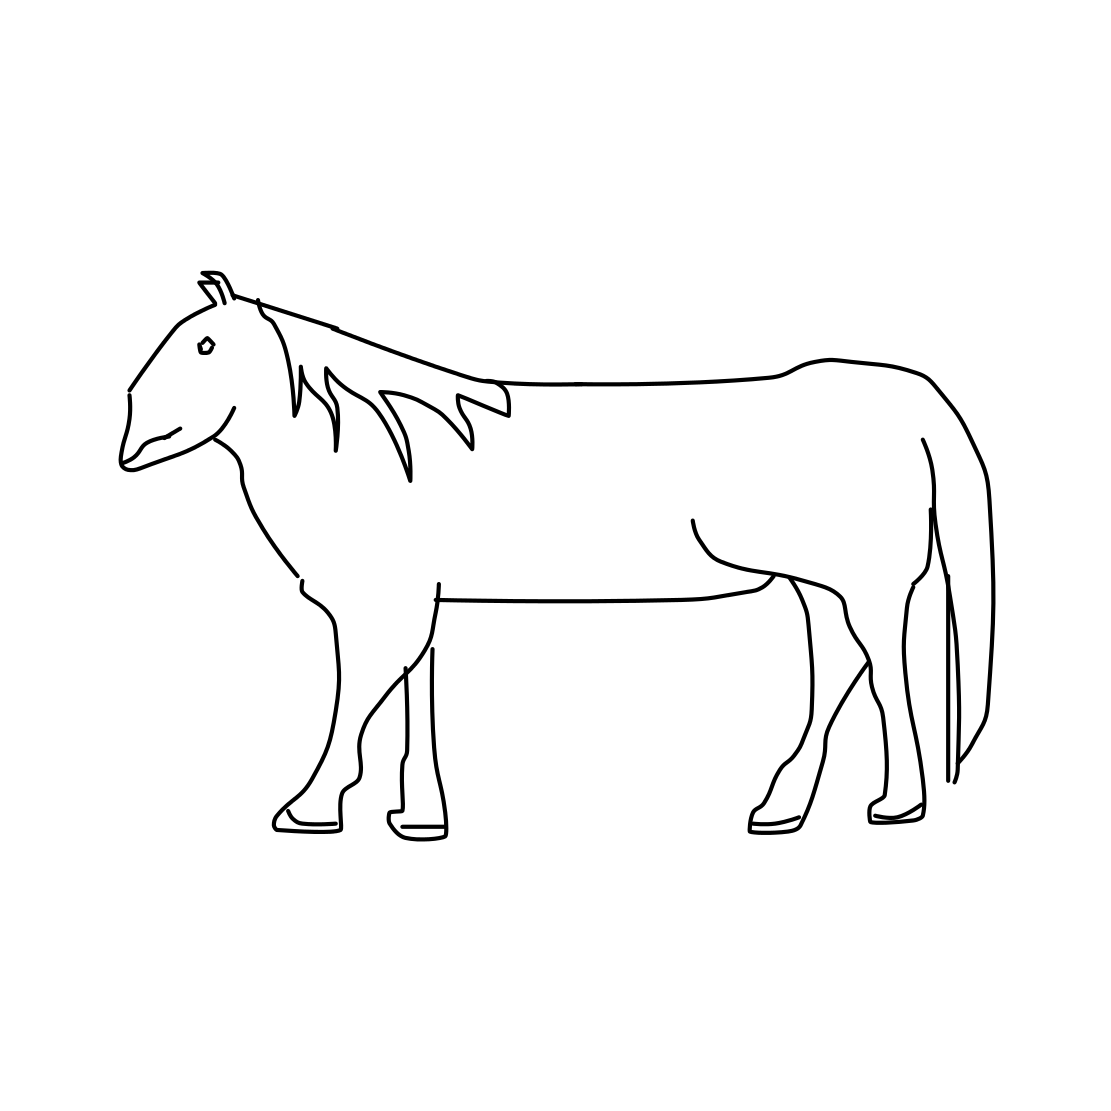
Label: horse